Field crop: tomato
Growth stage: 2
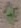
Species: solanum